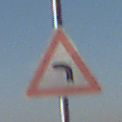
Verkehrszeichen: KurveLinks
Umgebung: Outdoor, Nature
Tageszeit: MorningAfternoon
Wetter: PartlyCloudy
Licht: Natural
Jahreszeit: NotSpecified
Kontrast: HighContrast